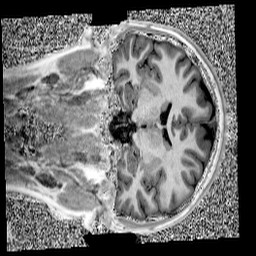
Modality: UNIT1
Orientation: coronal
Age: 13
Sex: female
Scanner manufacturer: siemens
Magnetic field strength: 3 T
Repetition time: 4 s
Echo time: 0.00303 s